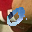
Label: 0